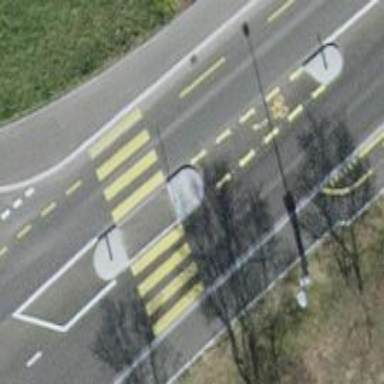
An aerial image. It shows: Zebra crossing on the road.